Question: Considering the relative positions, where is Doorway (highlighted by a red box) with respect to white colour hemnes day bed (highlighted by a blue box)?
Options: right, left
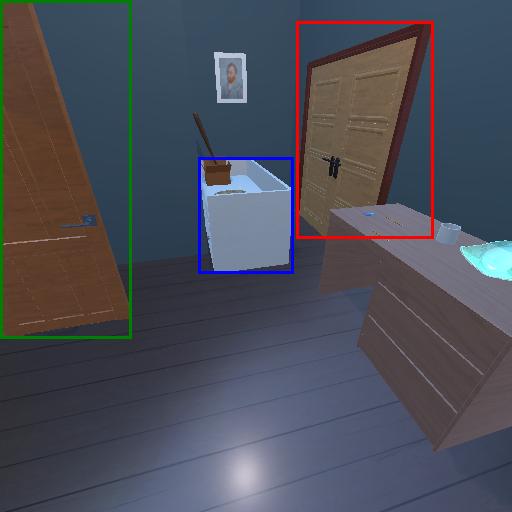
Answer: right